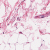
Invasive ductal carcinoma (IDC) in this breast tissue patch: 0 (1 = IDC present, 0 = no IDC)